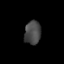
Tissue: lung
Cell type: Epithelial cells
Senescence score: 0.2339
Nuclear area (px): 379
Mean DAPI intensity: 71.551